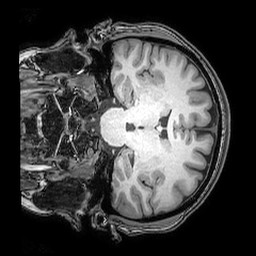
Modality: T1w
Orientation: coronal
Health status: ill
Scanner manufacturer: philips
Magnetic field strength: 3 T
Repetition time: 0.007 s
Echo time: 0.0035 s